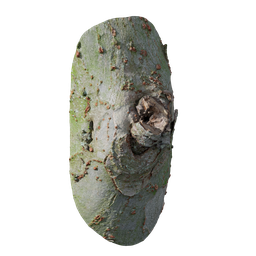
Label: nature